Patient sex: M
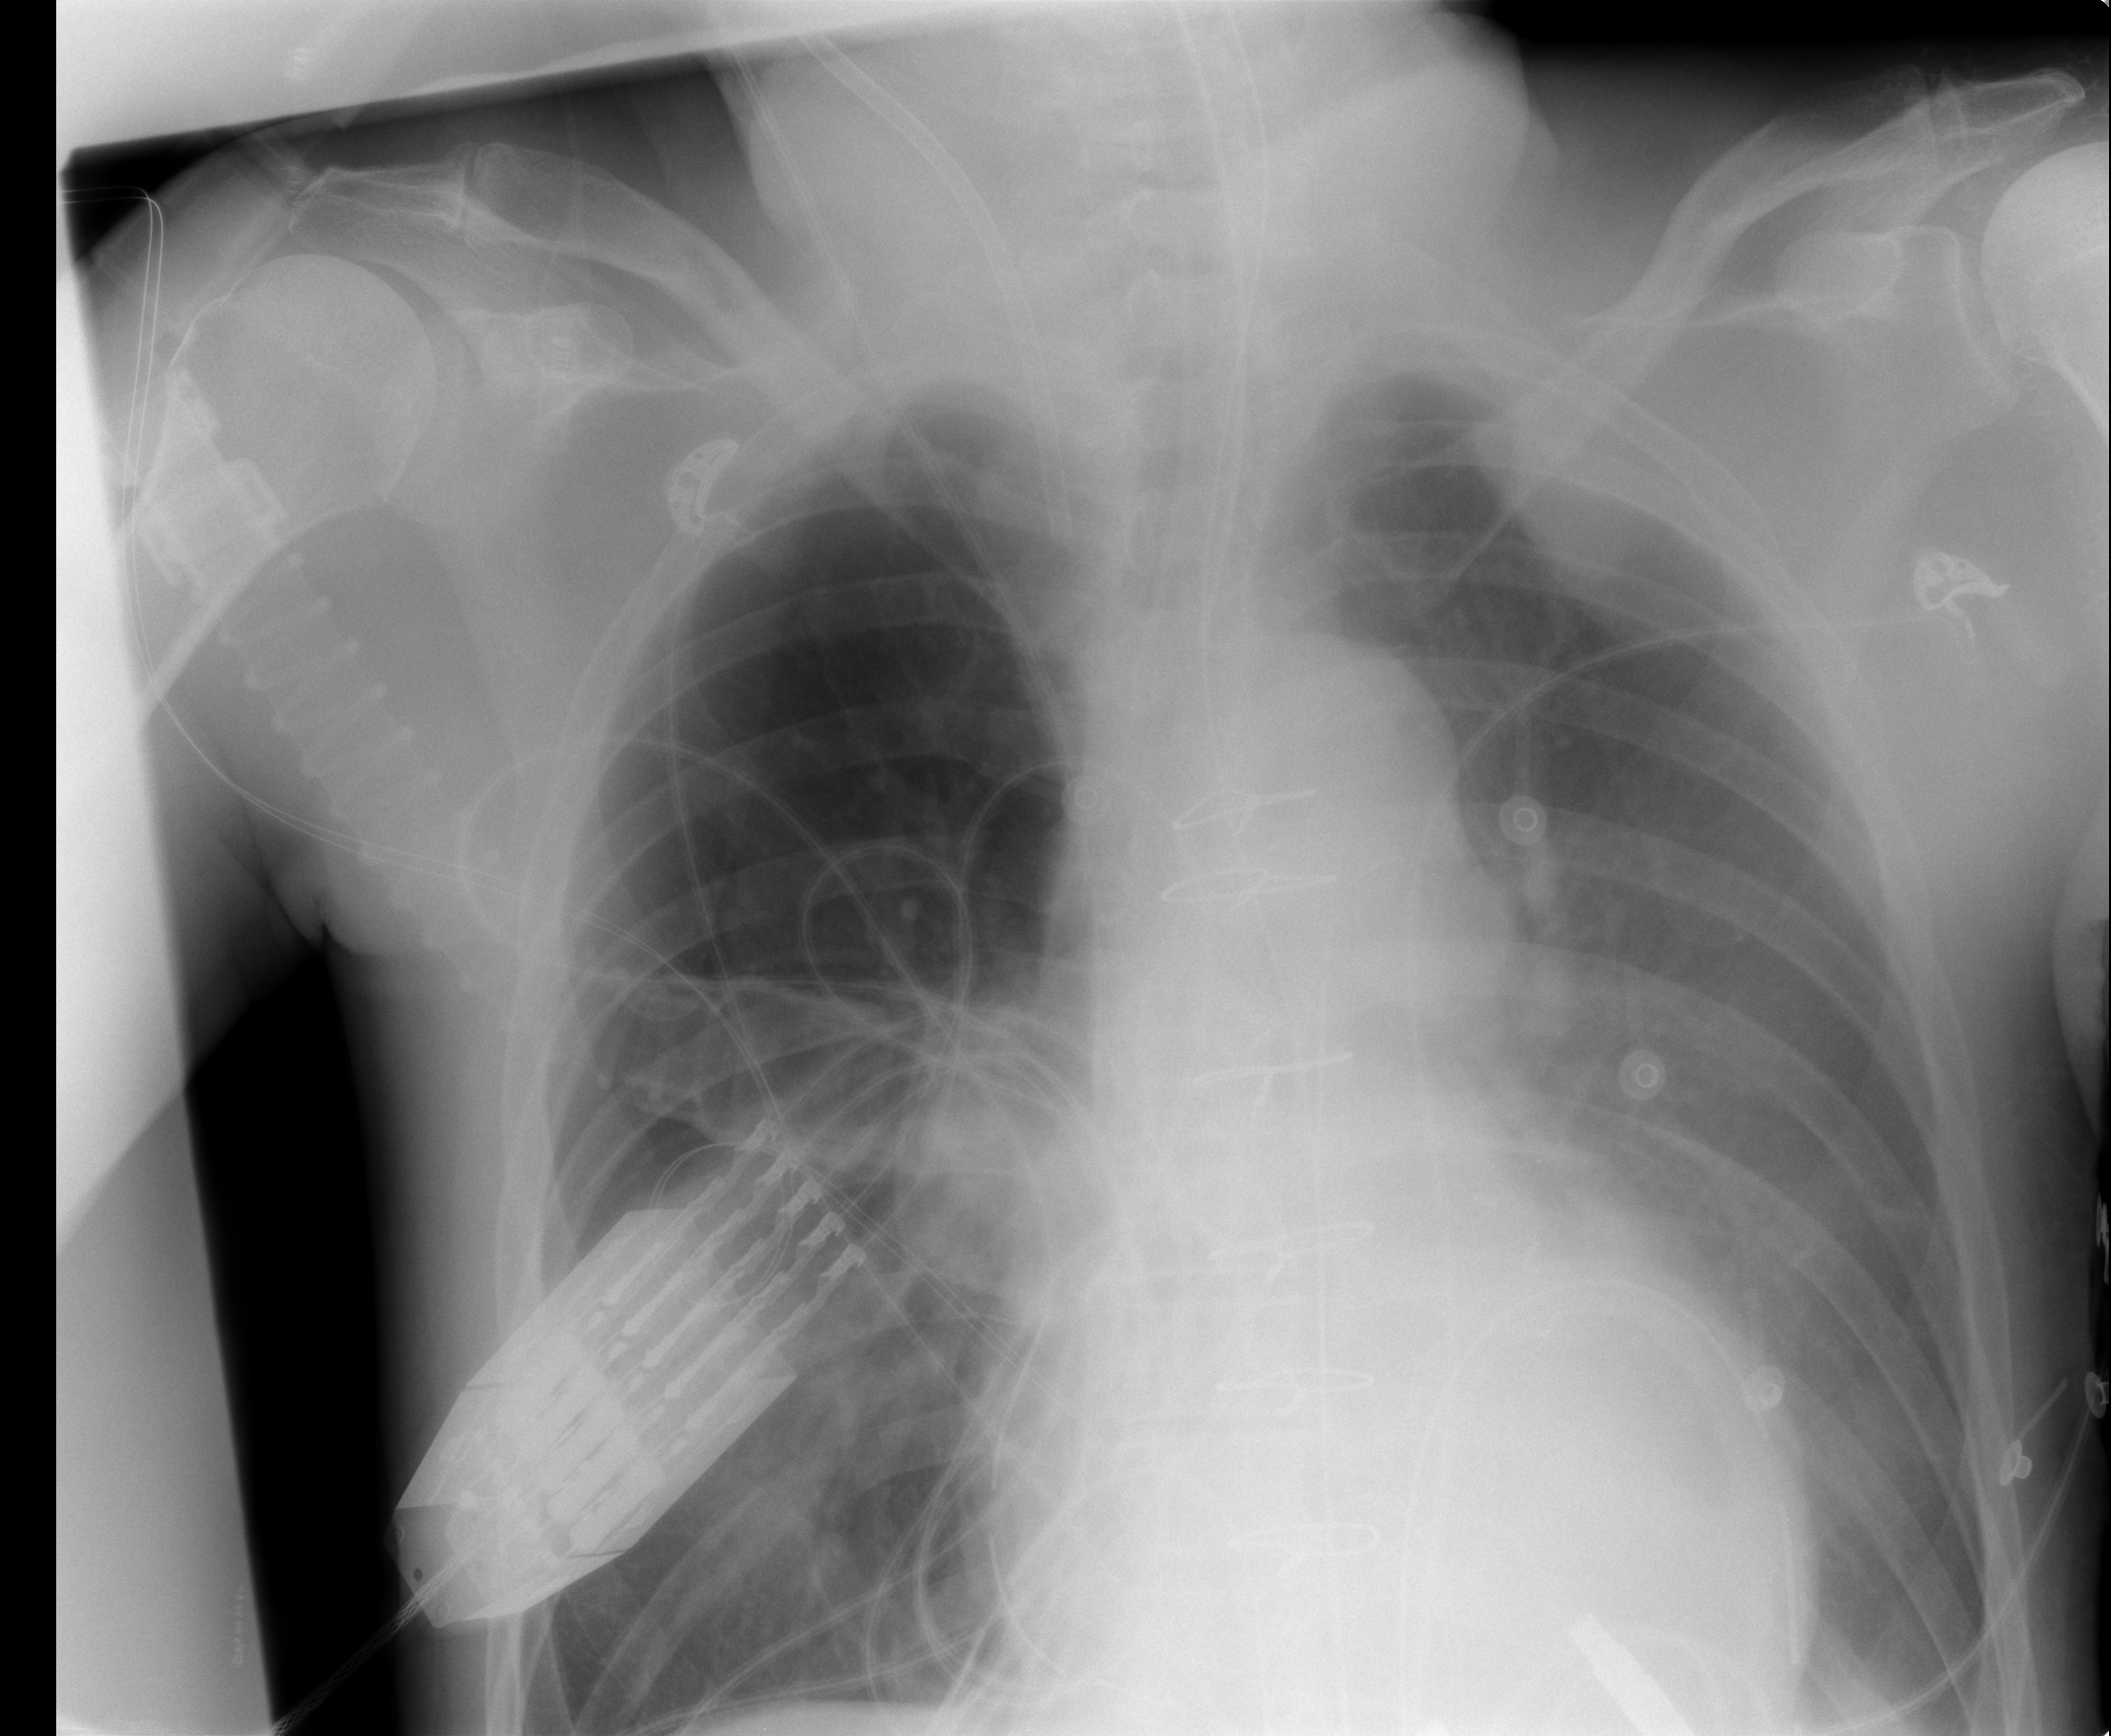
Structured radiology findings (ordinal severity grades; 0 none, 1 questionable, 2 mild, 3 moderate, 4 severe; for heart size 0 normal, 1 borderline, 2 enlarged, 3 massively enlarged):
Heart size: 0
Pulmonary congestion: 0
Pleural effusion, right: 0
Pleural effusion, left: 2
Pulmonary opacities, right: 0
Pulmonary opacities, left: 0
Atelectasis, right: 0
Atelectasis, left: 0